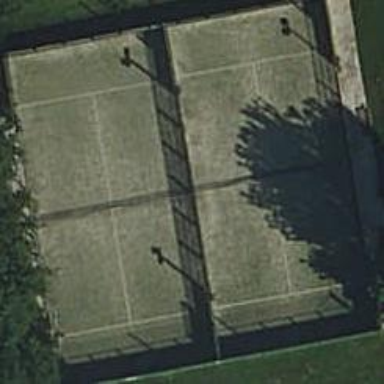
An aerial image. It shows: Tennis court in leisure pitch.